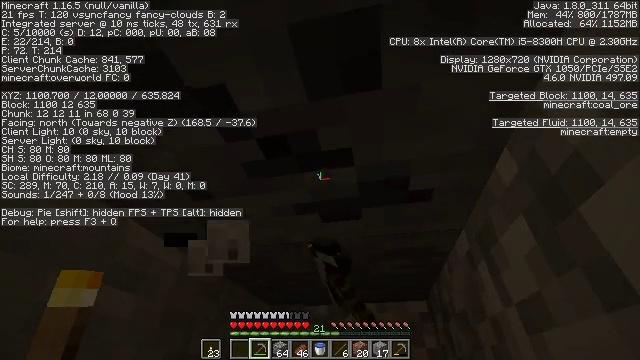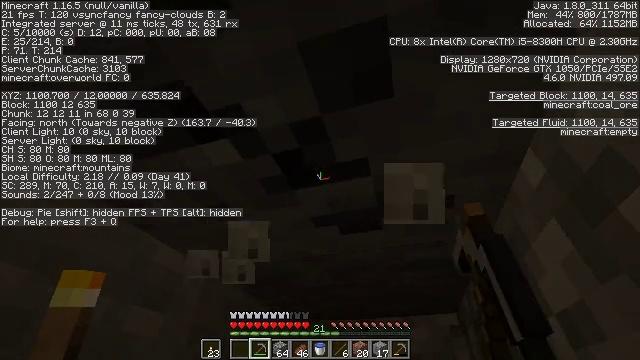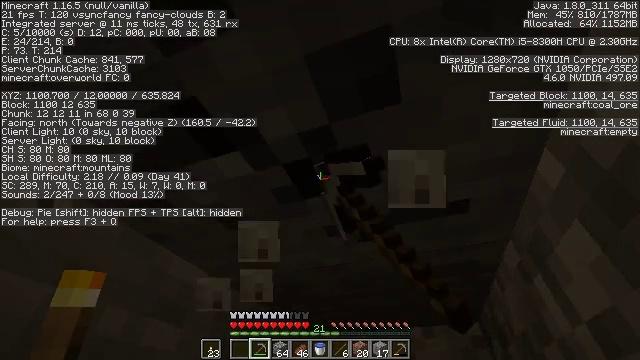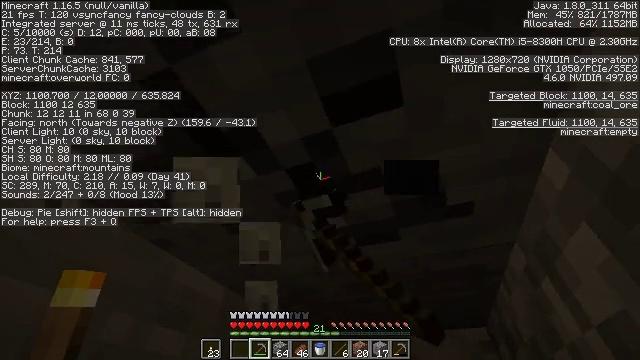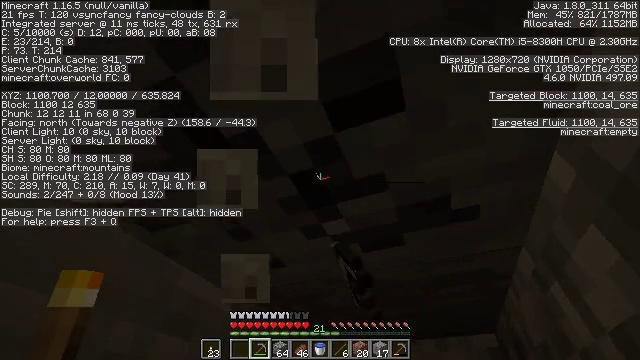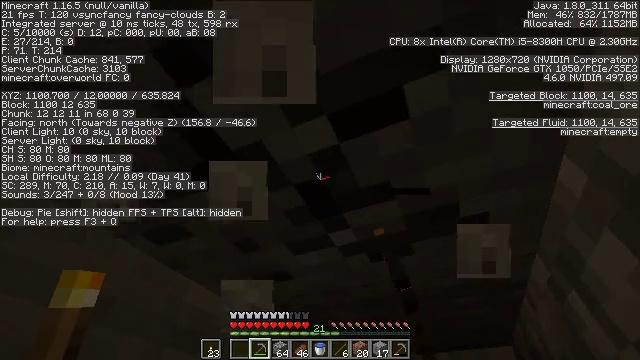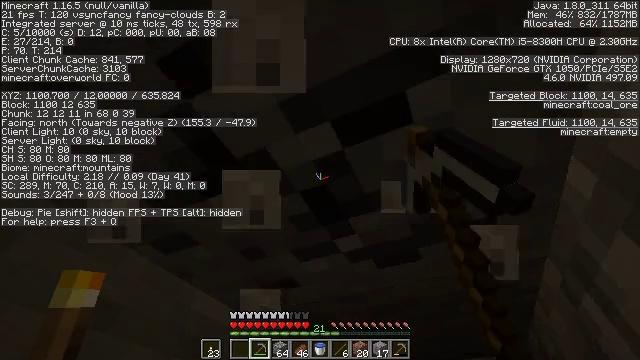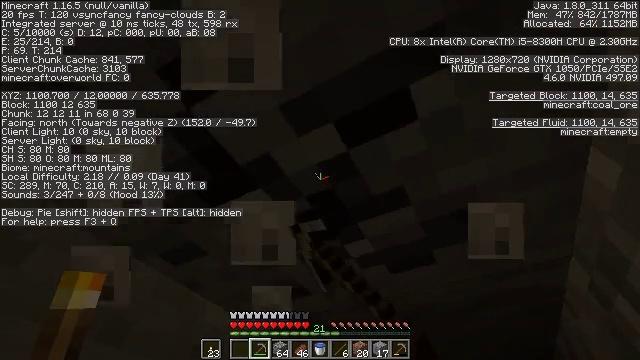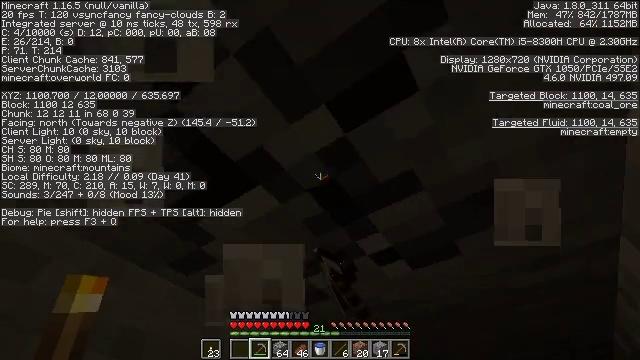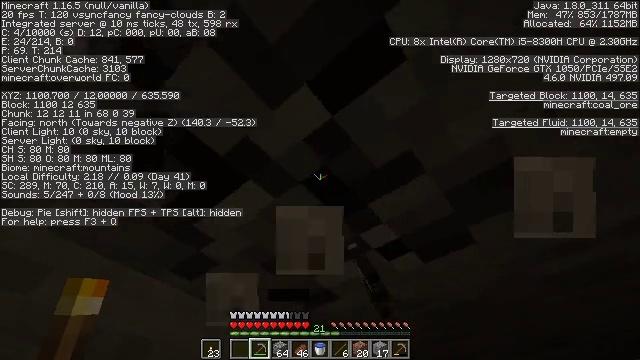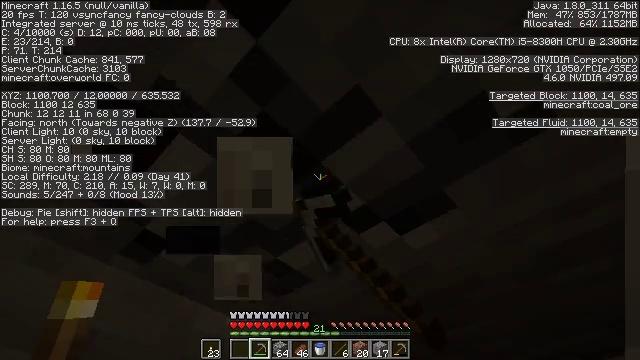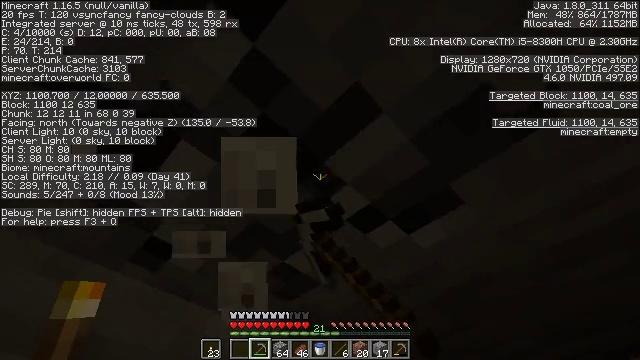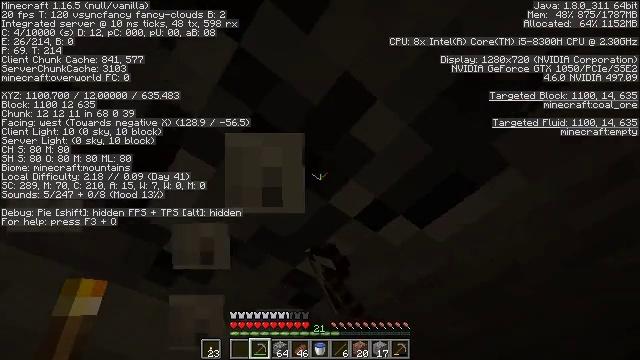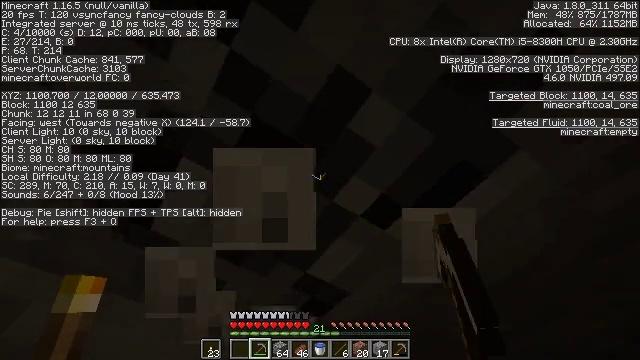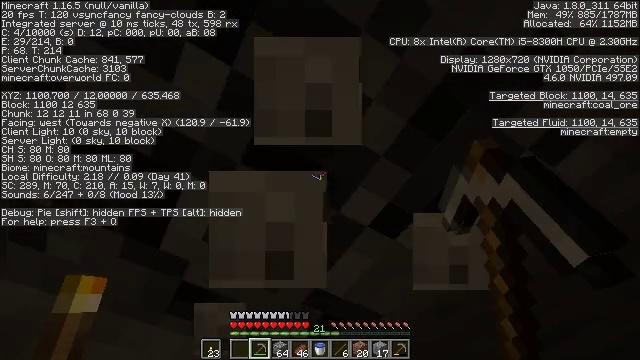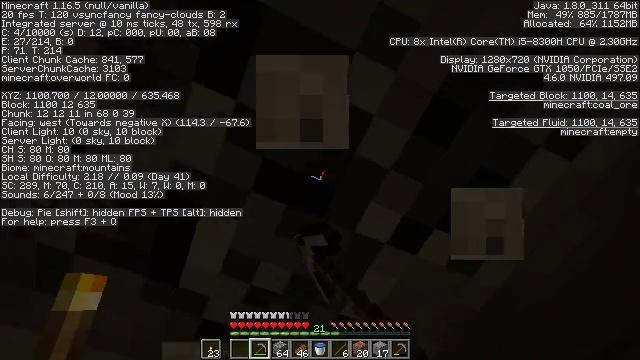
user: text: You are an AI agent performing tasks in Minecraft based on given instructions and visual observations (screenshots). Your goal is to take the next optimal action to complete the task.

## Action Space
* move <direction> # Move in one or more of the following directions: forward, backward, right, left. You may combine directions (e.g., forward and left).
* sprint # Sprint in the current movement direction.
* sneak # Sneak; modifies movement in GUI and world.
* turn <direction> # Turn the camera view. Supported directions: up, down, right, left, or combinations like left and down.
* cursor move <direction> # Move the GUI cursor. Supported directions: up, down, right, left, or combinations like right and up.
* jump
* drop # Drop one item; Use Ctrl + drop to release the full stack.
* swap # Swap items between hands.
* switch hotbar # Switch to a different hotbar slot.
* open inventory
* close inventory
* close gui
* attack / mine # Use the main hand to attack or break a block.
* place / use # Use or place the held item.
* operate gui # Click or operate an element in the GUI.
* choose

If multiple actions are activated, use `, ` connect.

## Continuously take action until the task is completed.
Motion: motion action
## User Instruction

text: Mine the coal ore underground.
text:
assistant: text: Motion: turn left and up, attack / mine
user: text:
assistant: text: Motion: turn left and up, attack / mine
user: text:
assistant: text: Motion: attack / mine
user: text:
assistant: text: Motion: turn left and up, attack / mine
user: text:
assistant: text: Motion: turn left and up, attack / mine
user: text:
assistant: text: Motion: turn left and up, attack / mine
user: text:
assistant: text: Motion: move right, turn left and up, attack / mine
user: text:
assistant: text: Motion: move right, turn left and up, attack / mine
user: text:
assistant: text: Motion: move right, turn left and up, attack / mine
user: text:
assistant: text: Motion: turn left, attack / mine
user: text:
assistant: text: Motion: turn left, attack / mine
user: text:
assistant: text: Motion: turn left and up, attack / mine
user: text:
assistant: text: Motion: turn left and up, attack / mine
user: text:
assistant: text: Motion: turn left and up, attack / mine
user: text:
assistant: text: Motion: turn left and up, attack / mine
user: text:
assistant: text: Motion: turn left and up, attack / mine
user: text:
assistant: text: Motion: turn left and up, attack / mine
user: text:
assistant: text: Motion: attack / mine
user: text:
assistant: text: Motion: attack / mine
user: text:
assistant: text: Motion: attack / mine
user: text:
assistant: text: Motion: turn left, attack / mine
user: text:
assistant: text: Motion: attack / mine
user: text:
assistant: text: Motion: attack / mine
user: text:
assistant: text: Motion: attack / mine
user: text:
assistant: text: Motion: attack / mine
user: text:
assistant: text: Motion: attack / mine
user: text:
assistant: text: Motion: attack / mine
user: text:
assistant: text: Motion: no_op
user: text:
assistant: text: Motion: no_op
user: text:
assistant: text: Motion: no_op